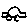
Label: car